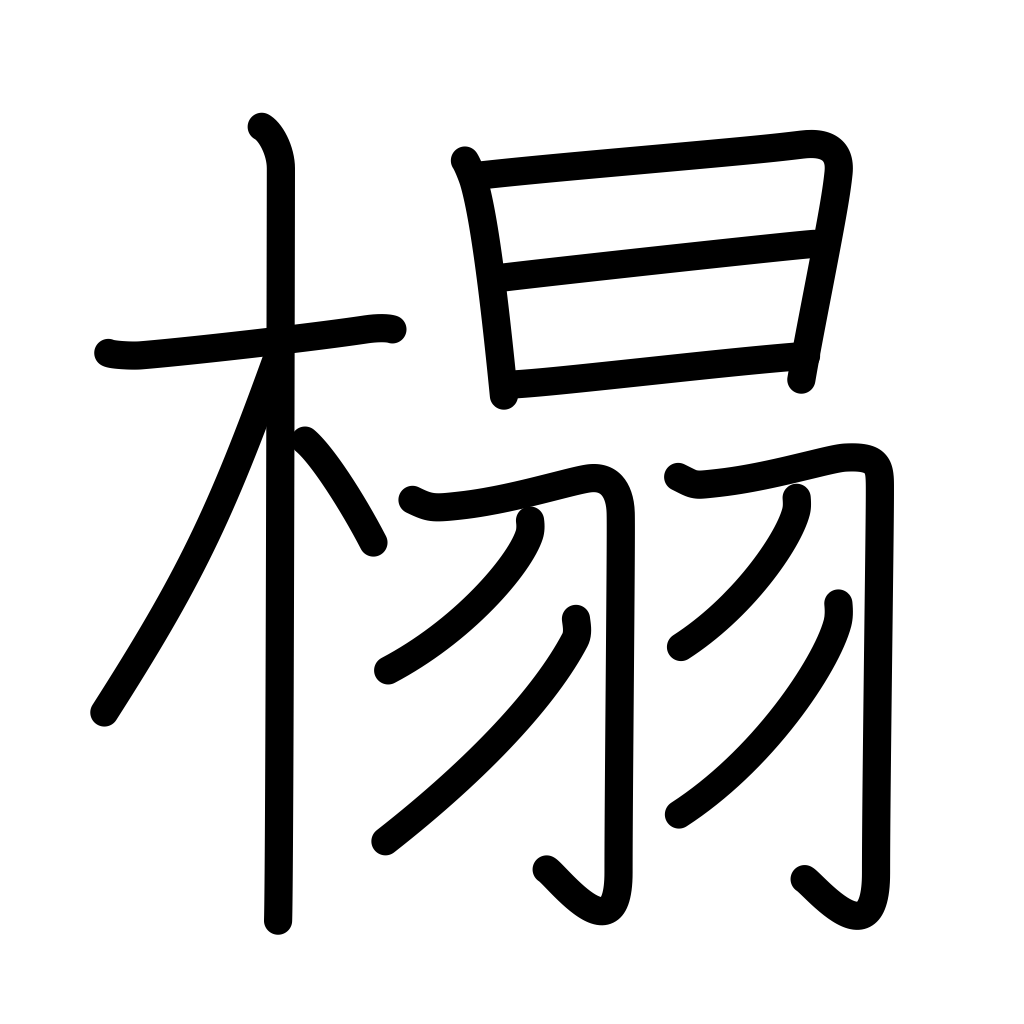
Meaning: chair